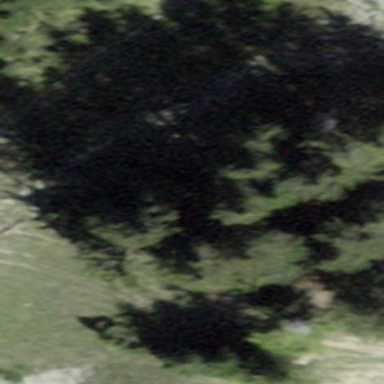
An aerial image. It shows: Forest area.